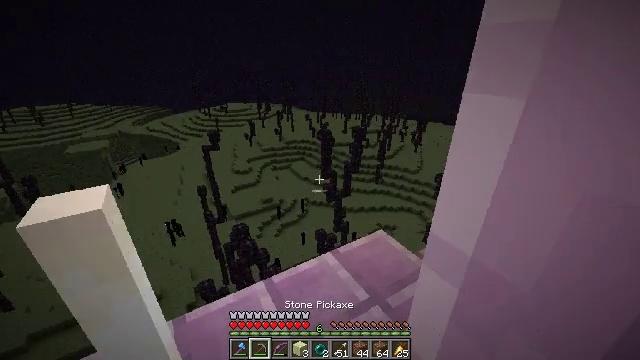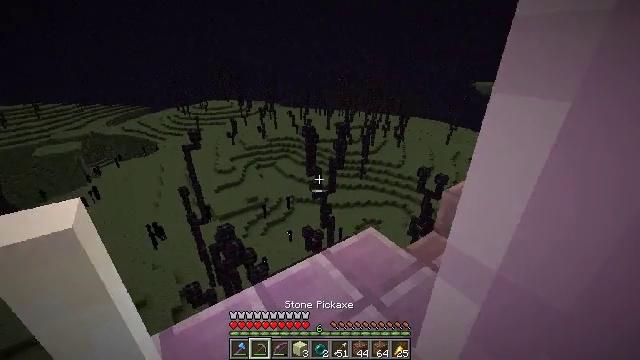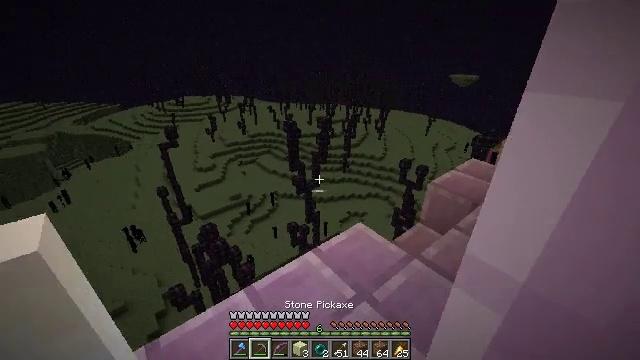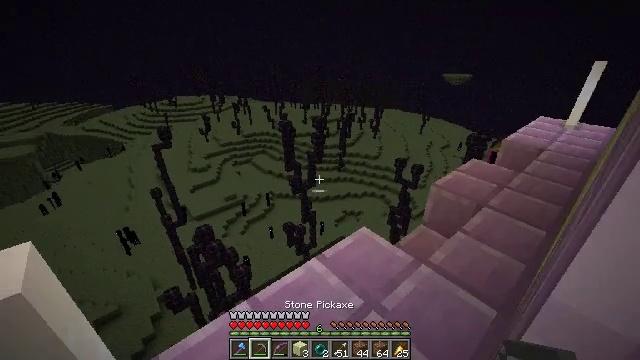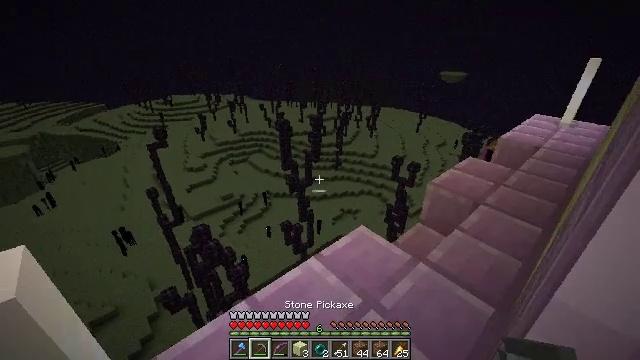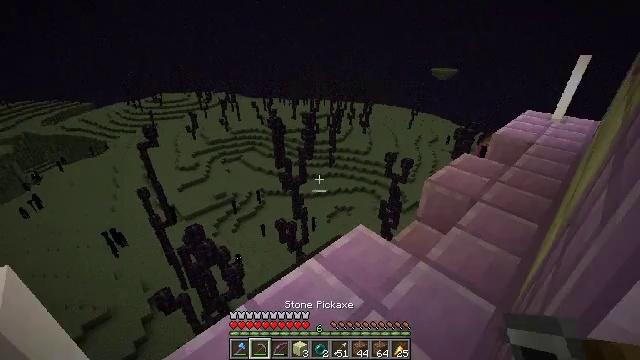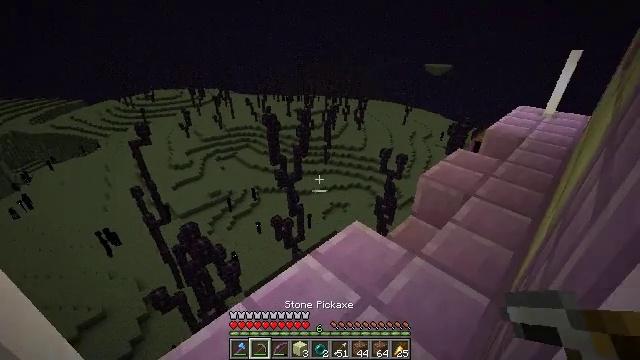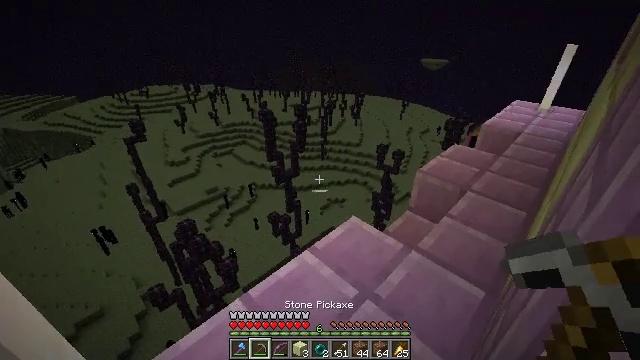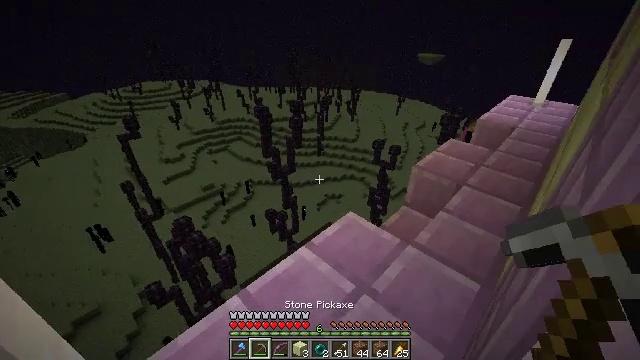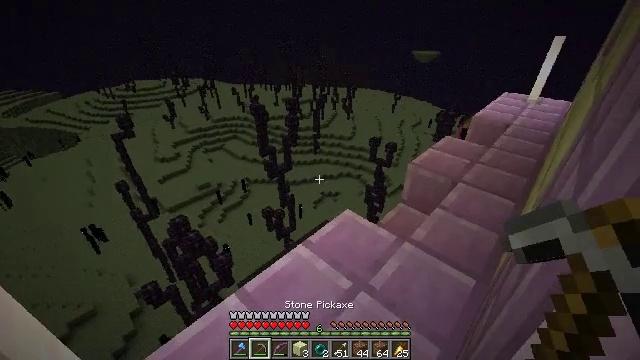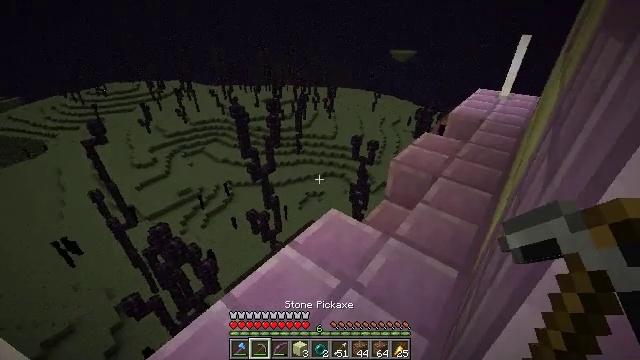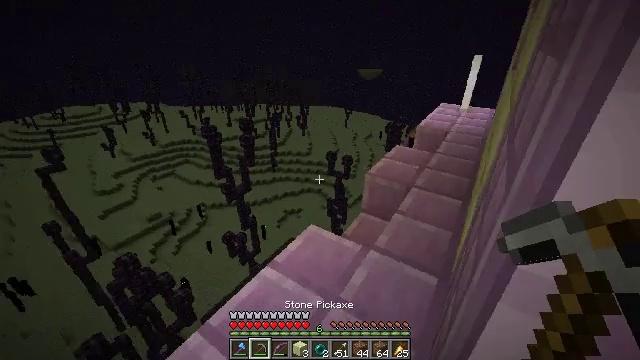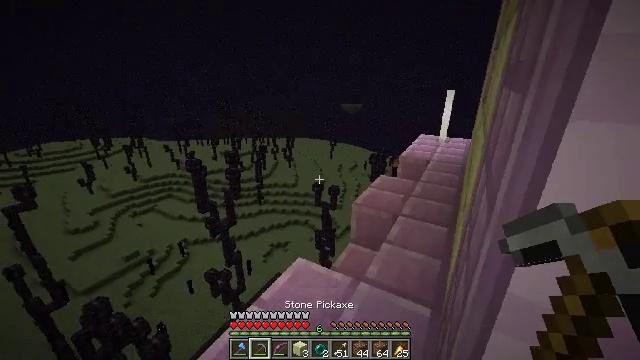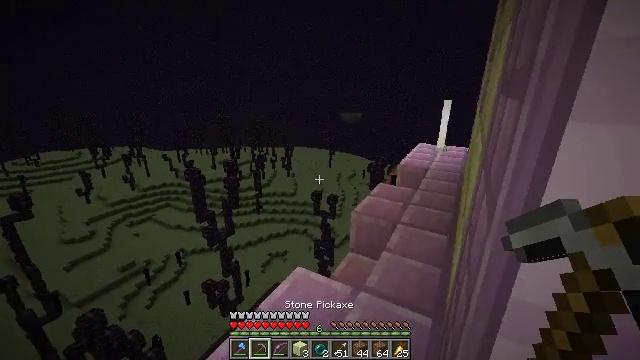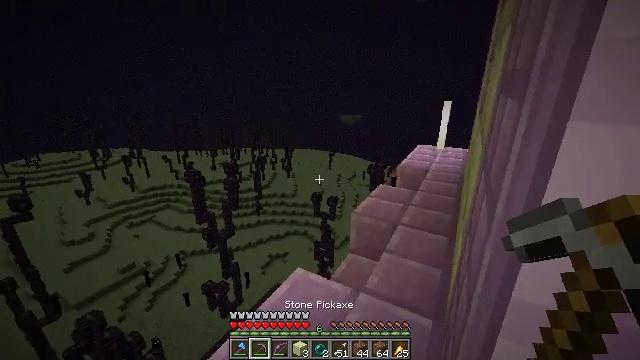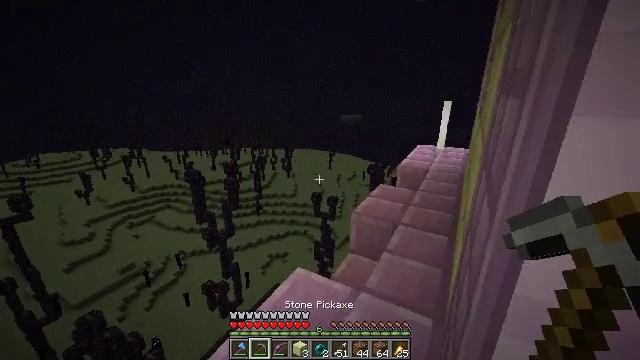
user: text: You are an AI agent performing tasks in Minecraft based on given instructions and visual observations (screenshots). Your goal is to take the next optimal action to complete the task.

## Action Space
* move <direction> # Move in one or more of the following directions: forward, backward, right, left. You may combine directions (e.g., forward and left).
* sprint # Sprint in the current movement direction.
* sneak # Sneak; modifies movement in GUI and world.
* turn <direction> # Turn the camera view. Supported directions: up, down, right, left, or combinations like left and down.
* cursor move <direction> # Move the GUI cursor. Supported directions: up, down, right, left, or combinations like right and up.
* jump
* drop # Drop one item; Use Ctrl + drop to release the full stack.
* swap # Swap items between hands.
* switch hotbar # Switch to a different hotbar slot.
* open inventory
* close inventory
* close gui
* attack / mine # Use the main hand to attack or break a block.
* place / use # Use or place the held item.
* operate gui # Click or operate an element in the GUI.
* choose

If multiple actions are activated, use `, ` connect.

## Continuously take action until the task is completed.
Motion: motion action
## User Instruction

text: Mine the end rod.
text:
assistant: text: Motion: move forward, sneak, turn right
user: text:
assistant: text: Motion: move forward, sneak, turn right and down
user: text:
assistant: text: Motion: move forward, sneak, turn right
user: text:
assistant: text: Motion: move forward, sneak
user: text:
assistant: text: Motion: move forward, sneak, turn right
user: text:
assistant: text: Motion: move forward, sneak, turn right
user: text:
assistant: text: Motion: move forward, sneak
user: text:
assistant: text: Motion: move forward, sneak
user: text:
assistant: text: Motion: move forward, sneak
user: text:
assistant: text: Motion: move forward, sneak, turn right
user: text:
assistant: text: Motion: move forward, sneak, turn right and up
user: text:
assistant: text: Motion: move forward, sneak, turn right and up
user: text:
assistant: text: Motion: sneak, turn up
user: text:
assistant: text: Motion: sneak
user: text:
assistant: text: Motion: sneak
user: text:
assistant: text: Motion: sneak, turn left and down
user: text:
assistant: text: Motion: sneak, turn left and down
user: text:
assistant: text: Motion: sneak, turn left and down
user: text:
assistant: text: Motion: sneak, turn left and down, attack / mine
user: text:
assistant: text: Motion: sneak, turn left and up, attack / mine
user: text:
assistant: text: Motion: sneak, turn left and up, attack / mine
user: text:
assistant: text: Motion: sneak, attack / mine
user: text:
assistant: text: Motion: sneak, attack / mine
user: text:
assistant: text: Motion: sneak, attack / mine